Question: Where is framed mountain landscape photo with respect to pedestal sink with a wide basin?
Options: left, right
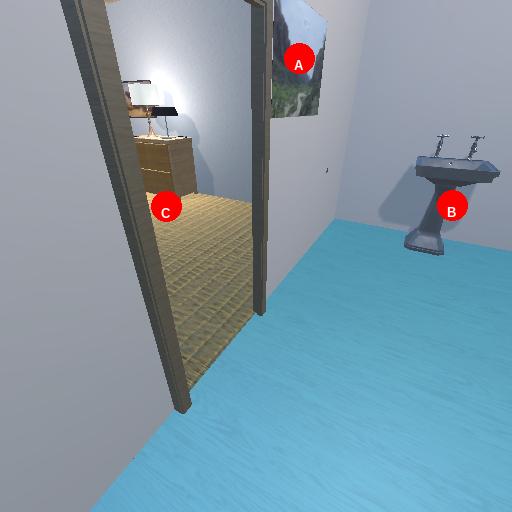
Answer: left